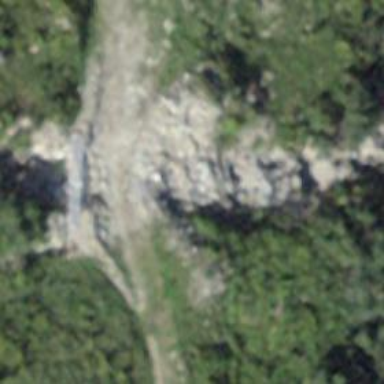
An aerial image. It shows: Ground path leading to bridge.